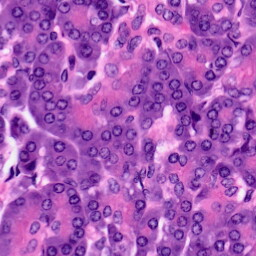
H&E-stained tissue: Pancreatic